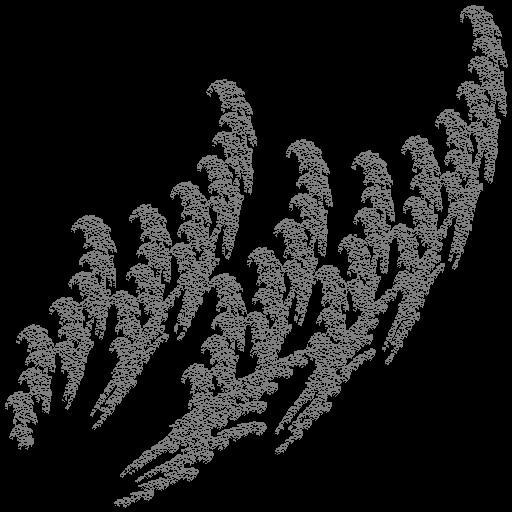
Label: spiderbrake